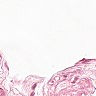
Metastatic tissue present: no